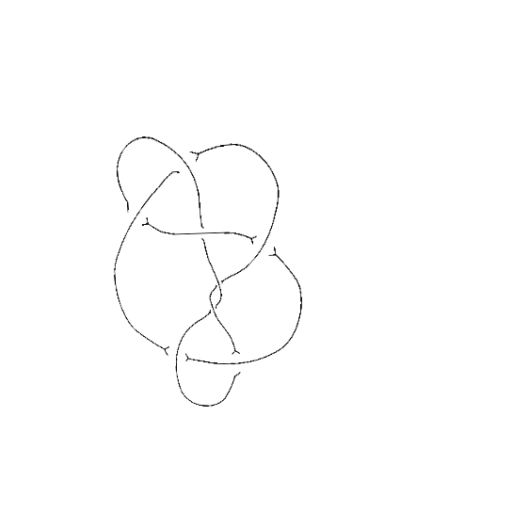
Crossing number: 8